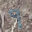
Label: 9